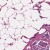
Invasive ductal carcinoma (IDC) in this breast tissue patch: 1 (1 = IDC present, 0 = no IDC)